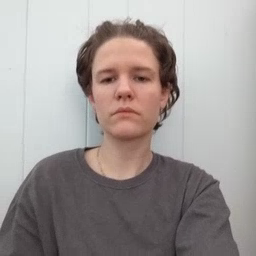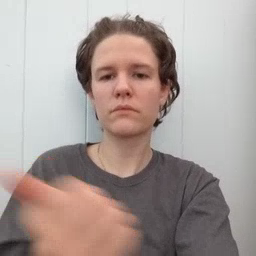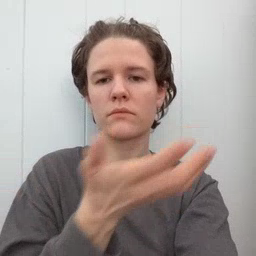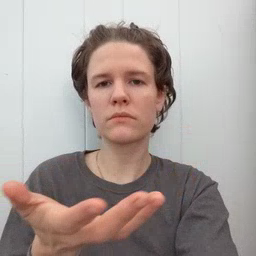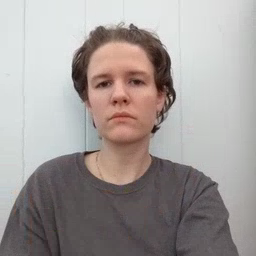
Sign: every